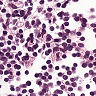
Metastatic tissue present: no